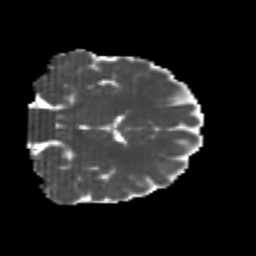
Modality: MD
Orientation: coronal
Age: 25
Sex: female
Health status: healthy
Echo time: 0.074 s